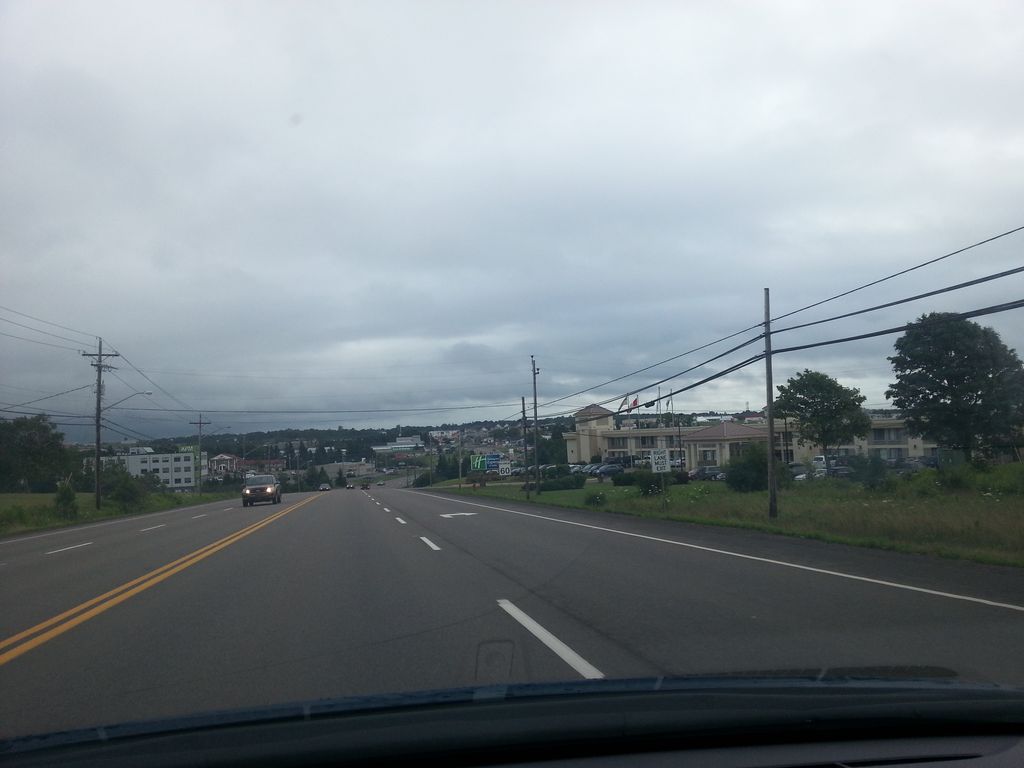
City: charlottetown